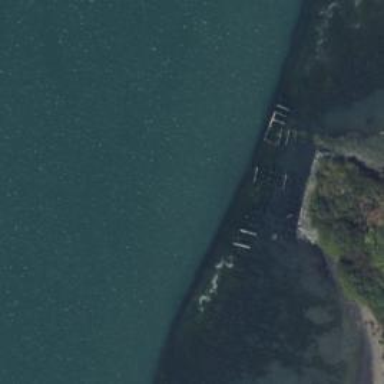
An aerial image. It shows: Pier that has been ruined.